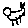
Label: cat